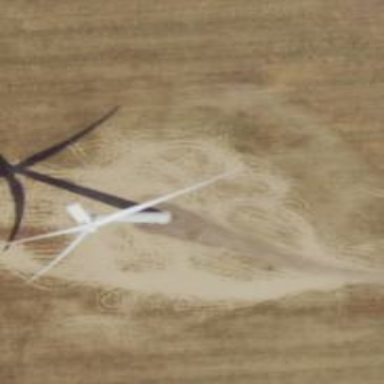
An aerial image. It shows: Wind generator powered by horizontal-axis wind turbine.